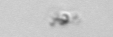
Label: detritus